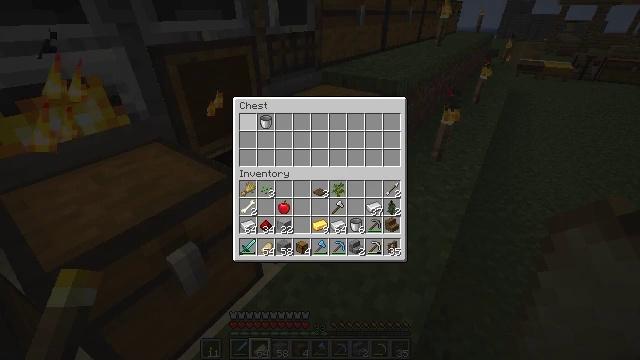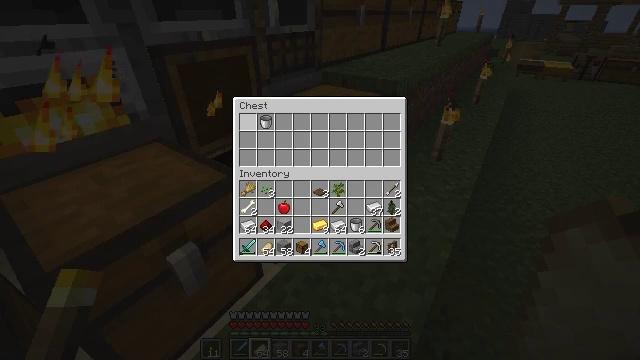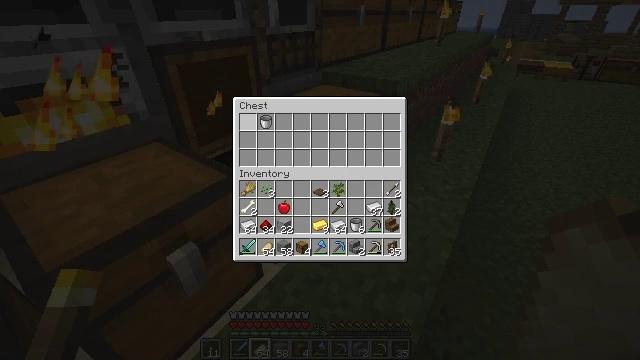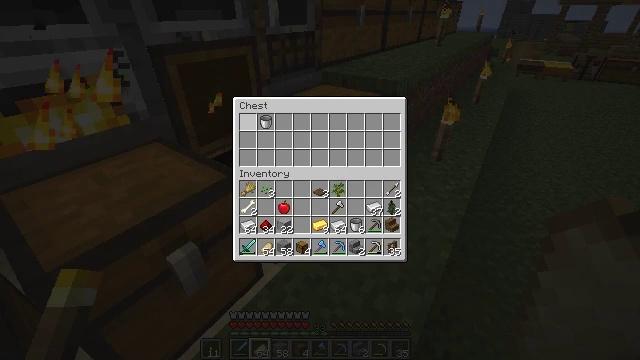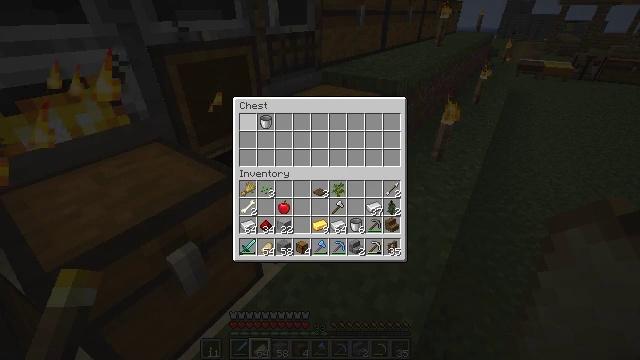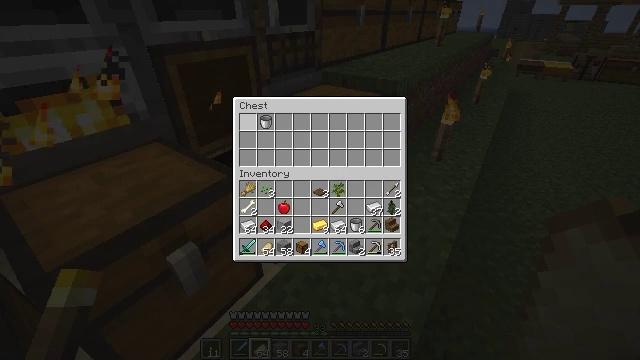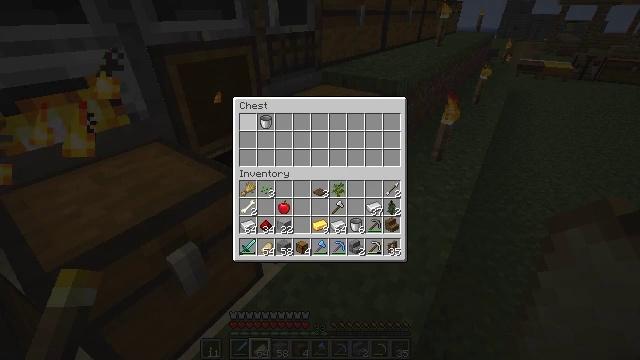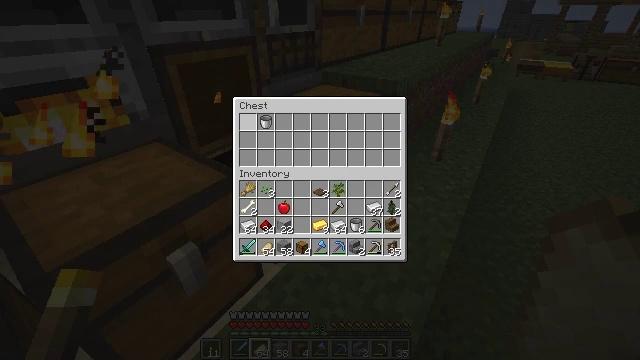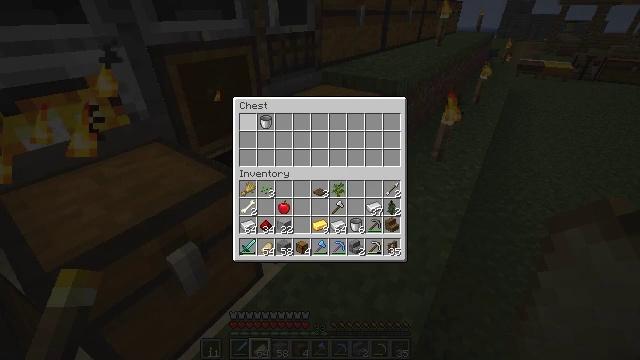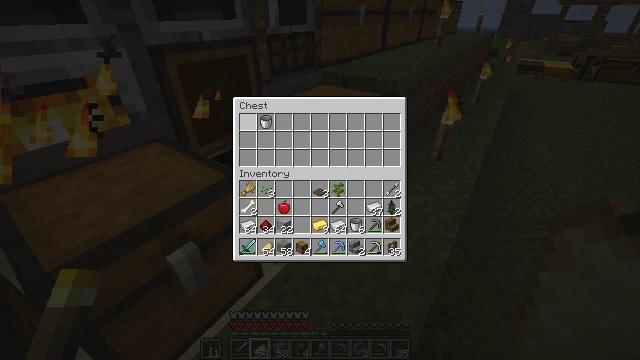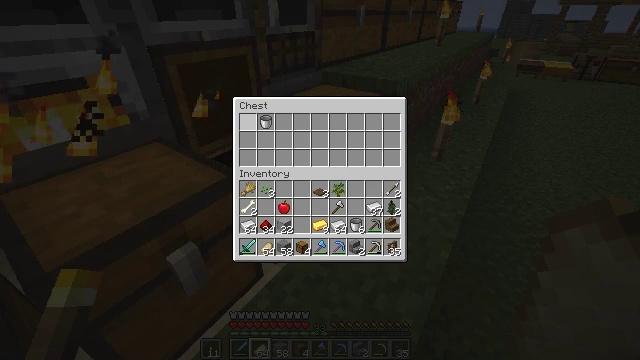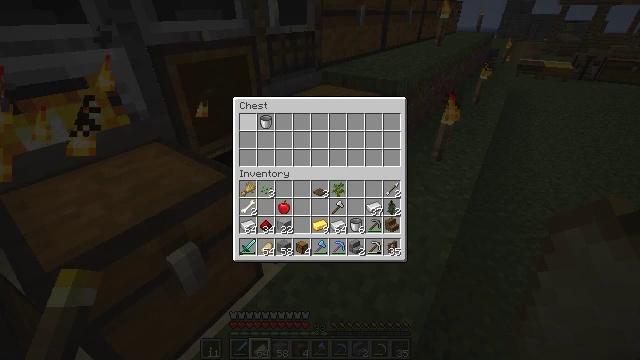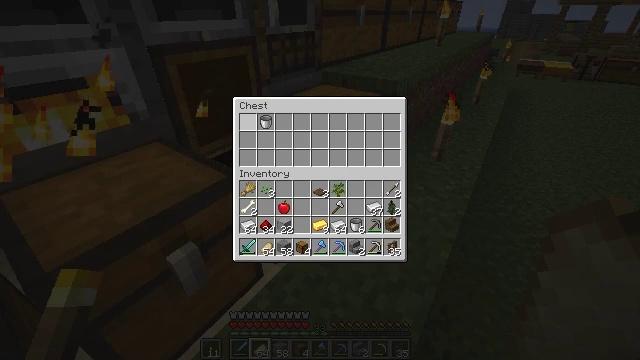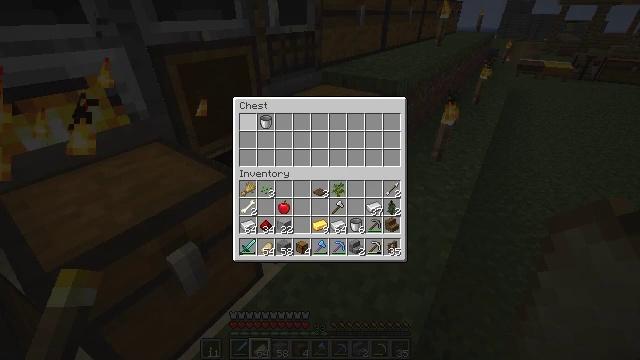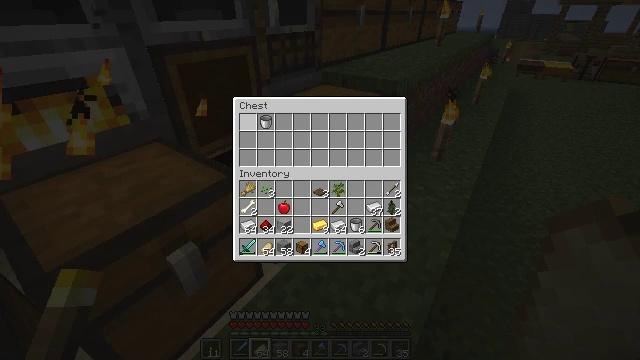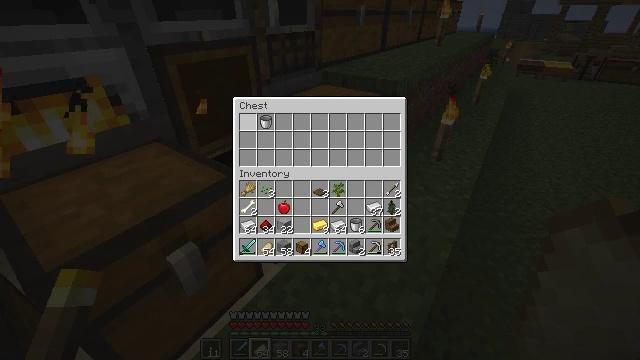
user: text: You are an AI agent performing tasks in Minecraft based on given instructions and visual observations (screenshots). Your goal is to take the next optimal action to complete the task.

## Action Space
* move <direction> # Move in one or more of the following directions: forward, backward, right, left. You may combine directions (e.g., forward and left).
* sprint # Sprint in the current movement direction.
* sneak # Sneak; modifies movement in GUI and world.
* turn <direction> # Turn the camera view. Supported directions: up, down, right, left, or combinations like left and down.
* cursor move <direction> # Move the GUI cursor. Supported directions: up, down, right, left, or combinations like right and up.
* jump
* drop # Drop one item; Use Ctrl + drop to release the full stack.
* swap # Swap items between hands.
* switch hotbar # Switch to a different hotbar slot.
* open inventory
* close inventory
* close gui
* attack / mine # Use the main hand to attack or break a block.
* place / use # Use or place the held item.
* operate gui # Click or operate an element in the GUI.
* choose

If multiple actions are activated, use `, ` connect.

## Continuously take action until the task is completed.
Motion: motion action
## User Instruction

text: Craft stone bricks in a crafting grid.
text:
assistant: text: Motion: sneak
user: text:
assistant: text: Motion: sneak
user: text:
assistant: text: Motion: sneak
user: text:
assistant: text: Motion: sneak
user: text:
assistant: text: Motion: no_op
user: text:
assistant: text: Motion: no_op
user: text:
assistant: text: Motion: no_op
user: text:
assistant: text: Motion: no_op
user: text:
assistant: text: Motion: no_op
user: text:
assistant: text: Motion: no_op
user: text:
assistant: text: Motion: no_op
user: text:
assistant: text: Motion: no_op
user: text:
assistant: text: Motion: no_op
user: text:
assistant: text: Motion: no_op
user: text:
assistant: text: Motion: no_op
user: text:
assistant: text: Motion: no_op
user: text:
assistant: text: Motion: no_op
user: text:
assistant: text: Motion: no_op
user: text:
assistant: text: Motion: no_op
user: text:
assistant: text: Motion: no_op
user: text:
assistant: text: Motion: no_op
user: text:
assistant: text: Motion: no_op
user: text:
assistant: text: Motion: no_op
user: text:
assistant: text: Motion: no_op
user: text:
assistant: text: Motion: no_op
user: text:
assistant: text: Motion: no_op
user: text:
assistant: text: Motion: no_op
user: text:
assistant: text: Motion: no_op
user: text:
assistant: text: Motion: no_op
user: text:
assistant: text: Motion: no_op